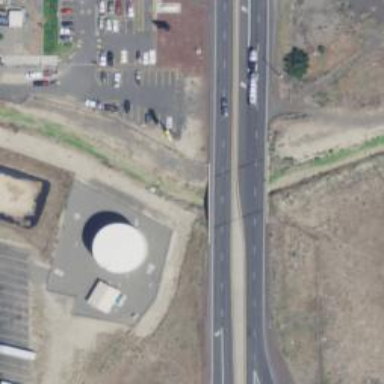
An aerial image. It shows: Primary highway with bridge.